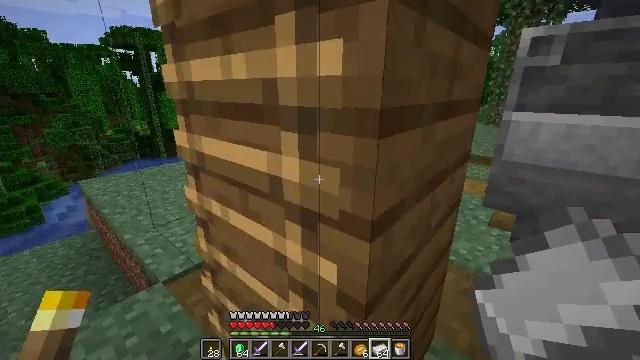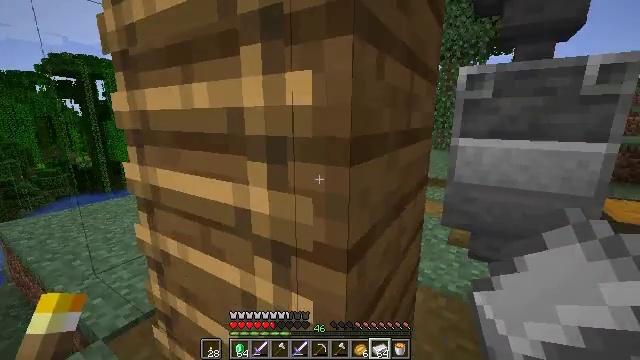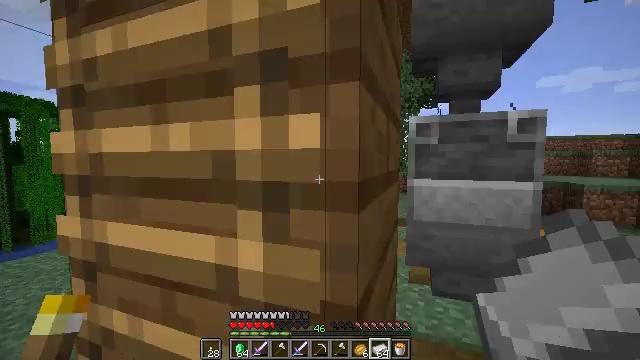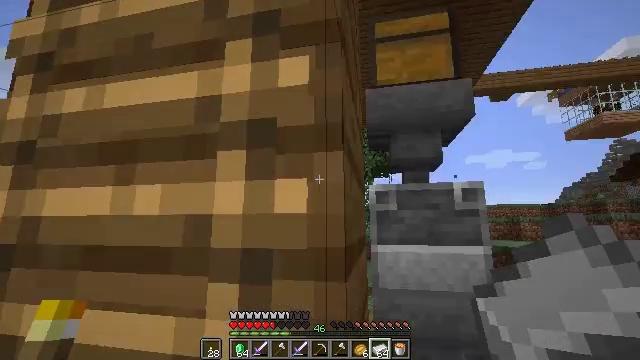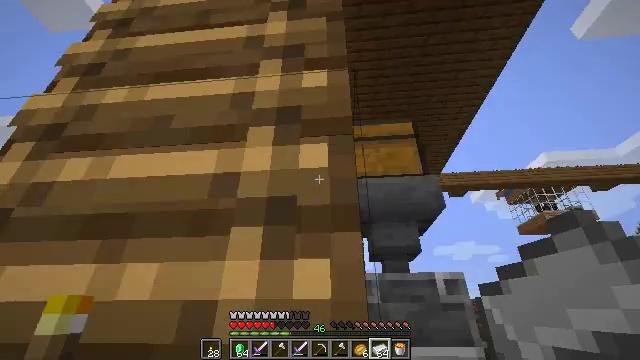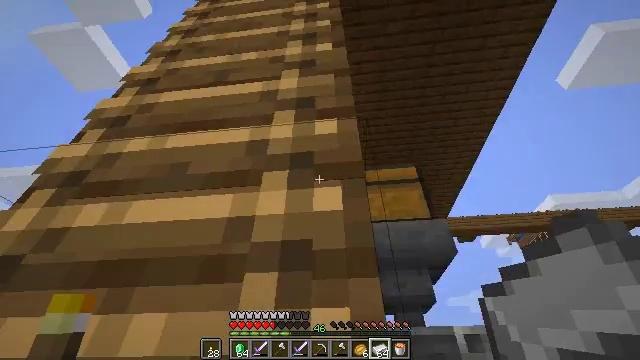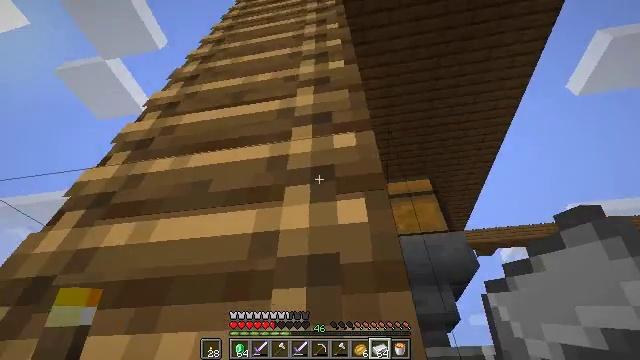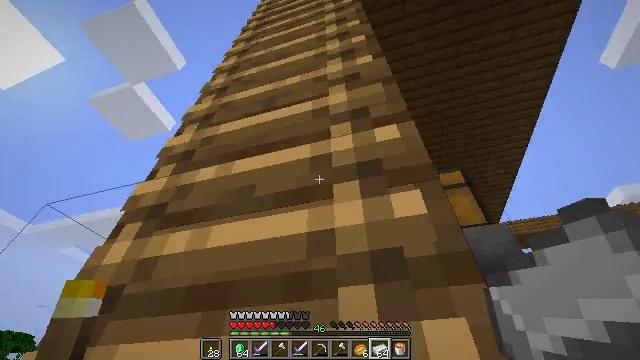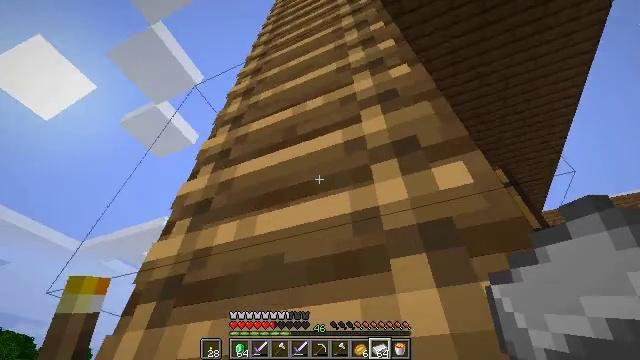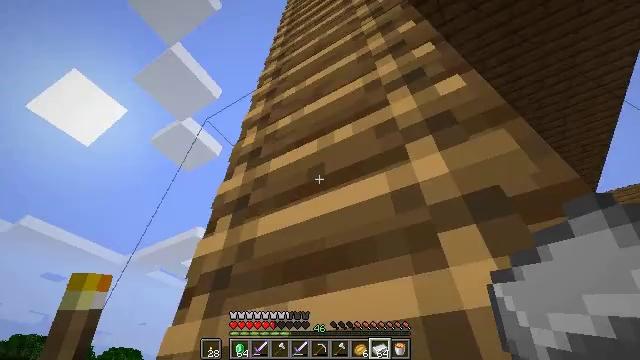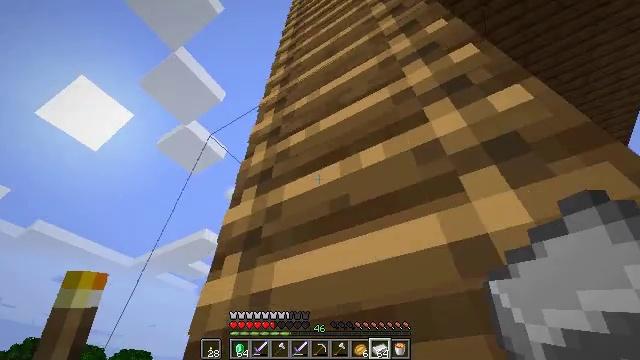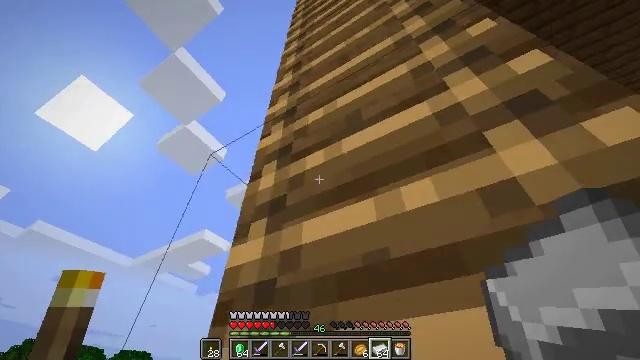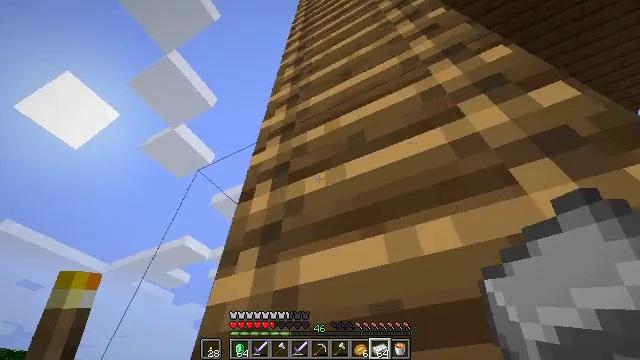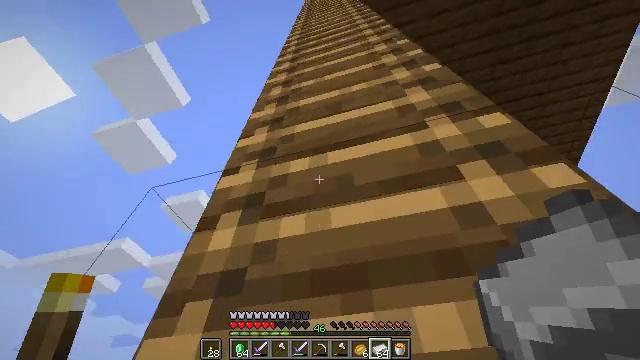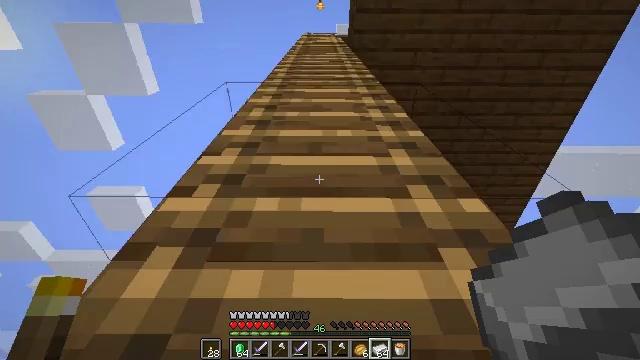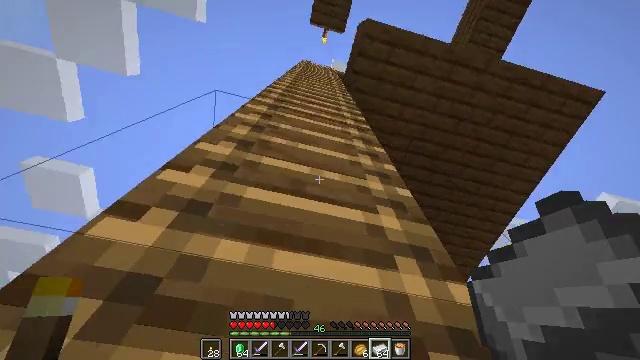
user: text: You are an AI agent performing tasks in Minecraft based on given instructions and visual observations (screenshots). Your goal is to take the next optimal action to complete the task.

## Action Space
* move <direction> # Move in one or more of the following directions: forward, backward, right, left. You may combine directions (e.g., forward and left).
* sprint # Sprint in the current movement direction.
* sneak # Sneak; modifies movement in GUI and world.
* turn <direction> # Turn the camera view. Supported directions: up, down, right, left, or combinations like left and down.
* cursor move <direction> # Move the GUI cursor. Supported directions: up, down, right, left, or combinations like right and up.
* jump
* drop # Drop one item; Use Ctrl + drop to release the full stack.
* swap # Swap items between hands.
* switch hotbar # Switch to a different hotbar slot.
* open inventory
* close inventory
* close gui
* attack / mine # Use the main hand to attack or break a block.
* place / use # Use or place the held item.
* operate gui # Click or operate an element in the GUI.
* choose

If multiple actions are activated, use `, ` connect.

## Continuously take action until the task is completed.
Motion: motion action
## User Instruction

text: Combine materials on the crafting table to craft a chainmail chestplate.
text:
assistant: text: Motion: move forward, turn right and up
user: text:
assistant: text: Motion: move forward, turn right and up
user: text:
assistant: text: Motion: move forward, turn right and up
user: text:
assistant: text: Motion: move forward, turn right and up
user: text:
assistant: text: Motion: move forward, turn left and up
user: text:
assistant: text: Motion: move forward, turn left and up
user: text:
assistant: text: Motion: move forward, turn left
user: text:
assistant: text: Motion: move forward, turn left, jump
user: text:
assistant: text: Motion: move forward, turn left, jump
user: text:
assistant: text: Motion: move forward, turn left, jump
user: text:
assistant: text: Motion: move forward, jump
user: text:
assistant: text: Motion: move forward, turn right and up, jump
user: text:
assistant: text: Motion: move forward, turn right and up, jump
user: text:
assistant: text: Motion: move forward, turn right and up, jump
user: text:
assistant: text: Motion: move forward, turn right and up, jump
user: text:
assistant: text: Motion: move forward, turn right and up, jump
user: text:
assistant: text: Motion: move forward, sprint, turn right and up, jump
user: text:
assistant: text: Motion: move forward, sprint, turn right, jump
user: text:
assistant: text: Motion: move forward, sprint, turn up, jump
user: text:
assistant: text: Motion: move forward, sprint, jump
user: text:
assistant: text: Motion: move forward, jump
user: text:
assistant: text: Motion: move forward, jump
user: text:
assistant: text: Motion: move forward, turn left, jump
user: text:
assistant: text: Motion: move forward, sprint, turn left, jump
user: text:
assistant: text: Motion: move forward, sprint, turn left, jump
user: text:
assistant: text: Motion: move forward, sprint, jump
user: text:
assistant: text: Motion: move forward, sprint, jump
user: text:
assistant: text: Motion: move forward, jump
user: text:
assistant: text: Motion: move forward, jump
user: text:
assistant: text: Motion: move forward, sprint, turn left, jump